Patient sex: F
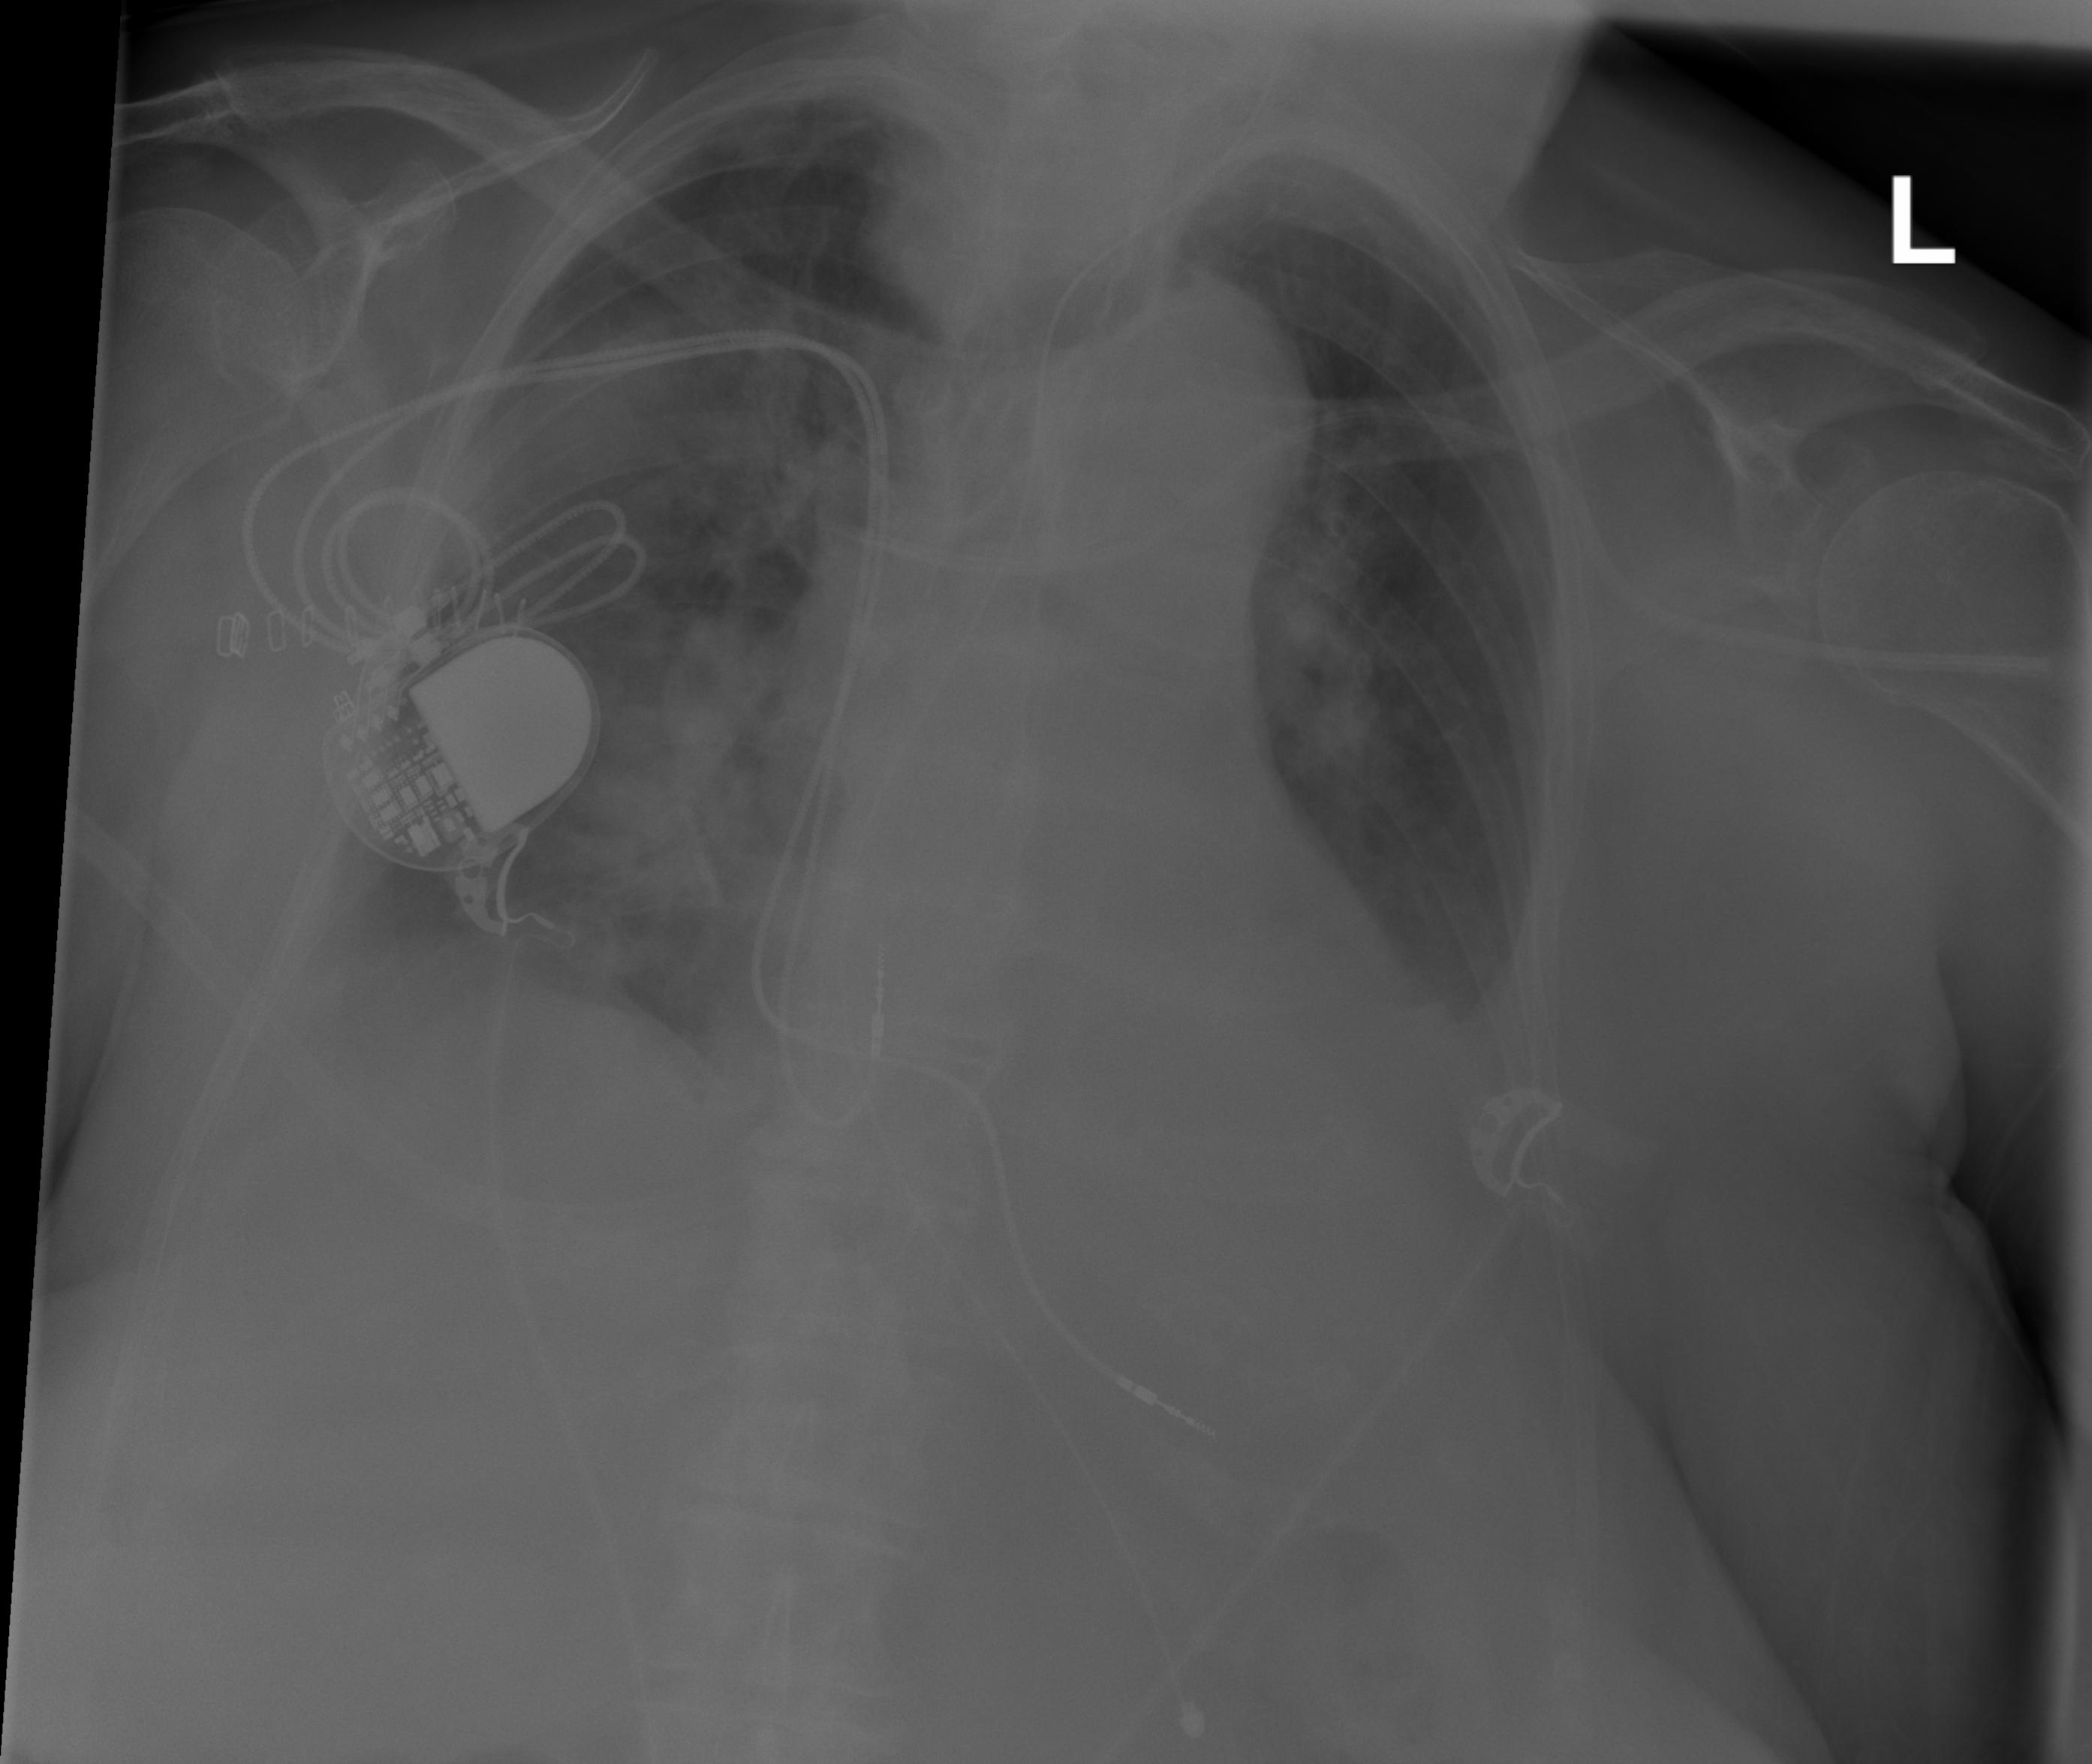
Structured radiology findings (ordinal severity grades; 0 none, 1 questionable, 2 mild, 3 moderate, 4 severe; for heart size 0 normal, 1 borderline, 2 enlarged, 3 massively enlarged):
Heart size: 2
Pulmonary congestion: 2
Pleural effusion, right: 2
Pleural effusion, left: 2
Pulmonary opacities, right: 3
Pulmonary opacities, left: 2
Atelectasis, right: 2
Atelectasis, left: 2